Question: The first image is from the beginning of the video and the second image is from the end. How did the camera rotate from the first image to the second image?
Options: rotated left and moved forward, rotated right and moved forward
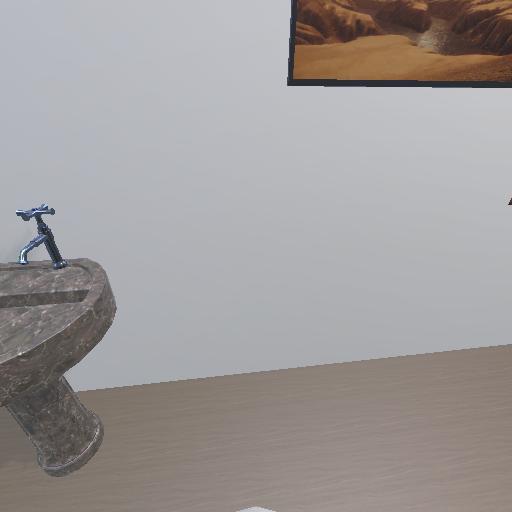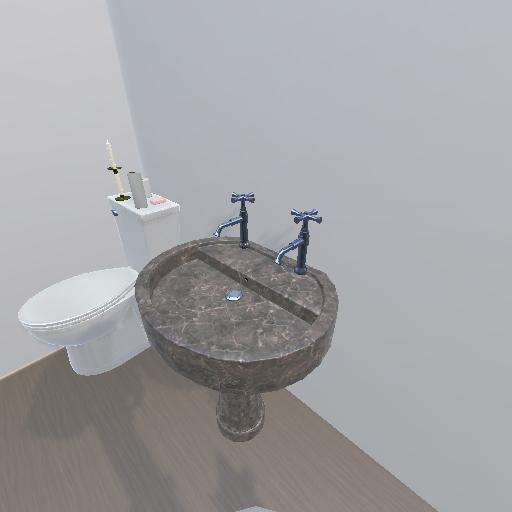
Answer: rotated left and moved forward